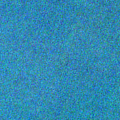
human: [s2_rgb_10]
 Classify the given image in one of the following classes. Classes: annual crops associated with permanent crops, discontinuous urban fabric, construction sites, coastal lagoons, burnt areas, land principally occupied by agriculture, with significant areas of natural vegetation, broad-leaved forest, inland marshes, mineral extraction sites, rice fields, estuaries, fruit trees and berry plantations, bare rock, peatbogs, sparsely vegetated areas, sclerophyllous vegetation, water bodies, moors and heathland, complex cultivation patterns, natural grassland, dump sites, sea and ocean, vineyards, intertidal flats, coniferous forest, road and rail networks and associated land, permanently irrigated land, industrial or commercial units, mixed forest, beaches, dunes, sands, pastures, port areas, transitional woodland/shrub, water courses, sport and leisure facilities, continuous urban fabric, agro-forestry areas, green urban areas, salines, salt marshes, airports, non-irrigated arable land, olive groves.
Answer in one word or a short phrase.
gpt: sea and ocean